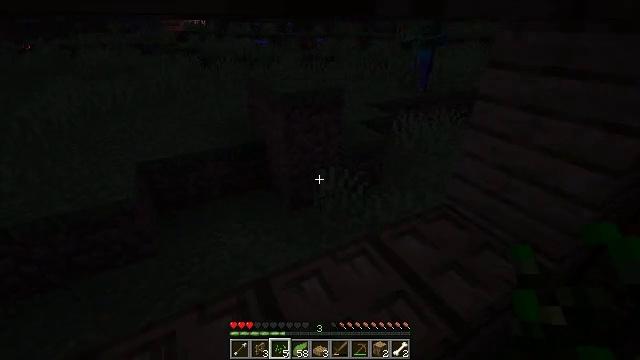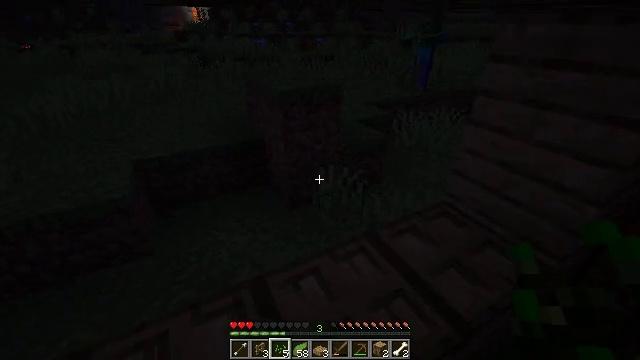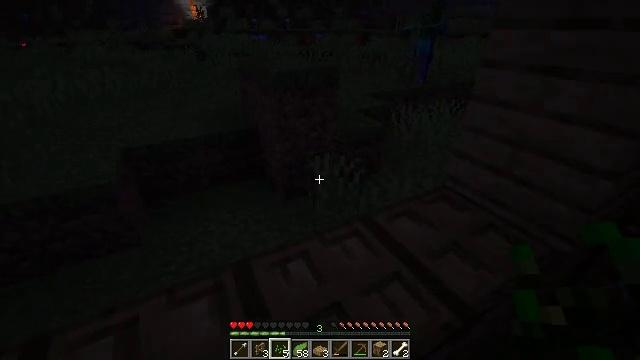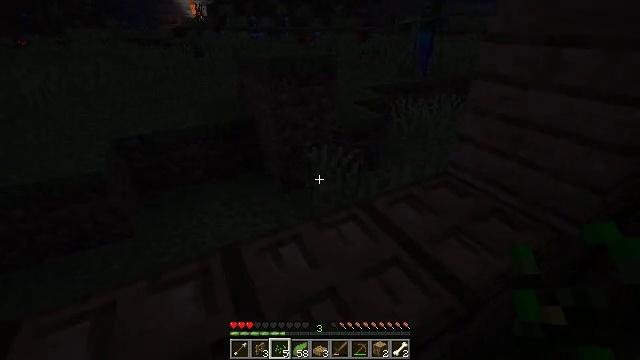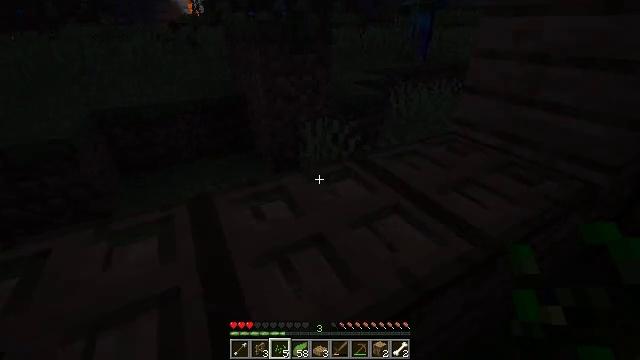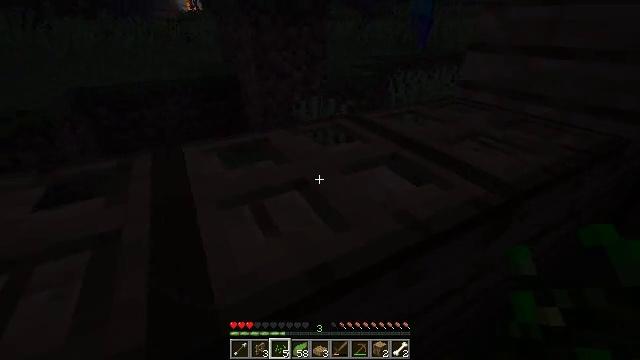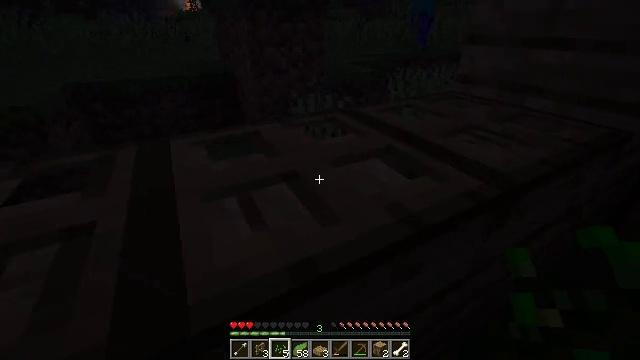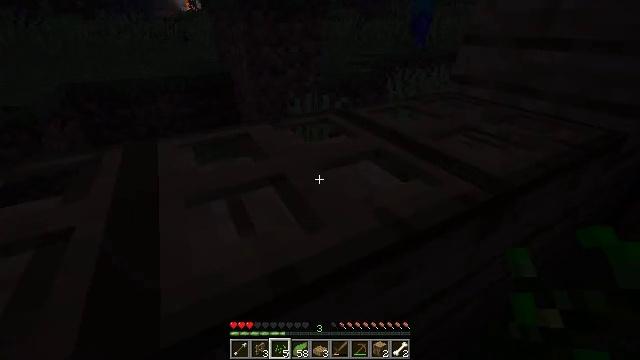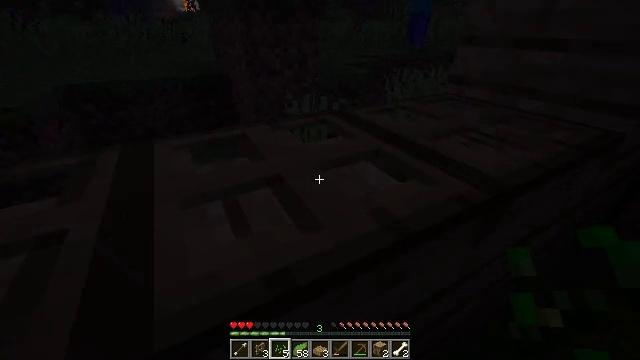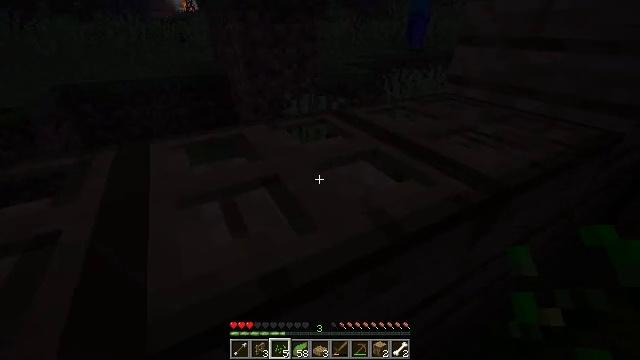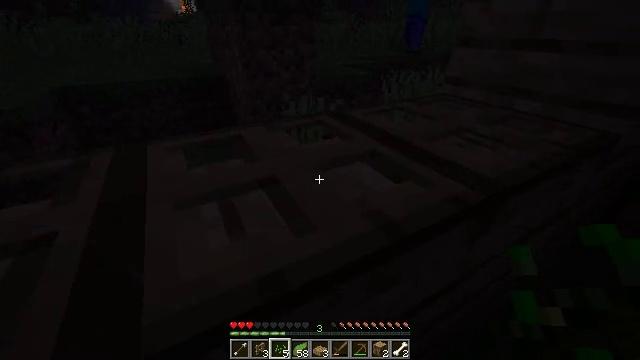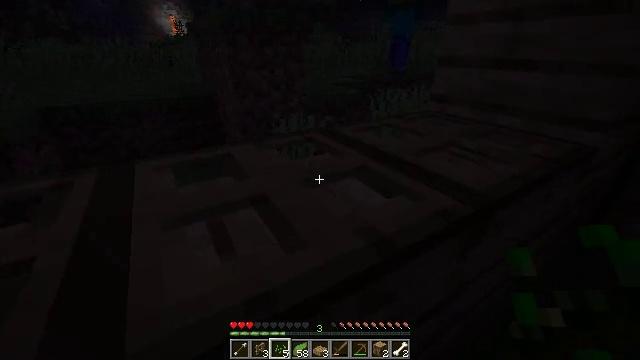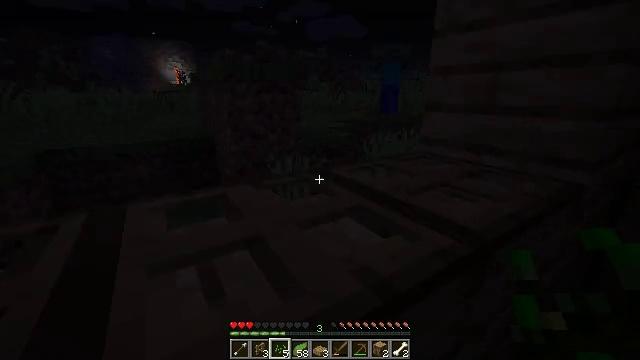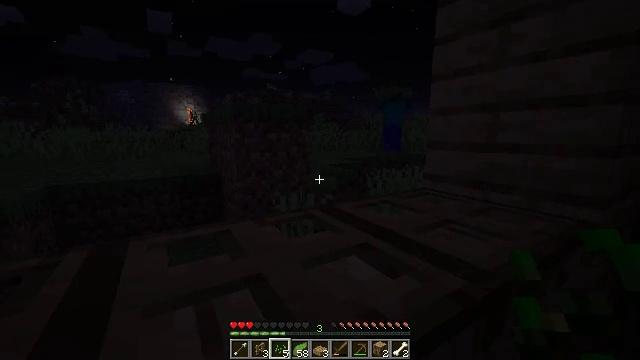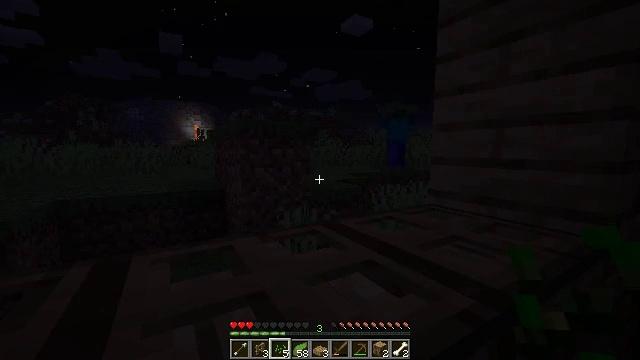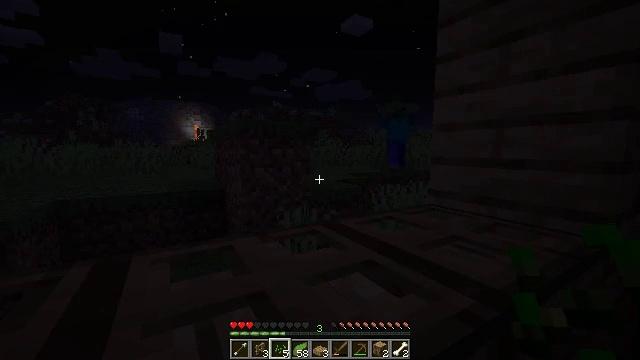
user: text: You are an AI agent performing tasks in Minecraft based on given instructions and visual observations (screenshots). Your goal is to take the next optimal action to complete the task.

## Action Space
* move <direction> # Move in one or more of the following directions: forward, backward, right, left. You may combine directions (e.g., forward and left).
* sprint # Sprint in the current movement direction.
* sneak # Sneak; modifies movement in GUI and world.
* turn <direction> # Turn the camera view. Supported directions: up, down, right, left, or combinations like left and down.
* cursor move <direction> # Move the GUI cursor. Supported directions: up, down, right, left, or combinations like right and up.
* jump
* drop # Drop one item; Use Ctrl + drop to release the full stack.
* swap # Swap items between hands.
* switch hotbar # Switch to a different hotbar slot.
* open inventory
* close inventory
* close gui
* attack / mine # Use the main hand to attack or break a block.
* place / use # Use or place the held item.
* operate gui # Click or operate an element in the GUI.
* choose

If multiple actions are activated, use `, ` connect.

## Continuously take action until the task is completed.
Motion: motion action
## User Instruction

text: Kill a zombie.
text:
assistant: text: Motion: no_op
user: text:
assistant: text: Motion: no_op
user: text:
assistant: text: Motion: no_op
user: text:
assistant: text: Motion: no_op
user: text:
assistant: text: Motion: no_op
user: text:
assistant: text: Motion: no_op
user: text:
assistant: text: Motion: no_op
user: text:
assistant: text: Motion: no_op
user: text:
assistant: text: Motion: no_op
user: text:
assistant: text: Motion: no_op
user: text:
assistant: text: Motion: turn right and up
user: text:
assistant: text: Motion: turn right and up
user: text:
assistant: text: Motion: turn left and up
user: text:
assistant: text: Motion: turn up
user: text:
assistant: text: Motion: no_op
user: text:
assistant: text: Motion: no_op
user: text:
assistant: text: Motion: no_op
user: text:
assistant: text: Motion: no_op
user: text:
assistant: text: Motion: no_op
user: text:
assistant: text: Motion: no_op
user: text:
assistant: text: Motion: no_op
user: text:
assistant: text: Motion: no_op
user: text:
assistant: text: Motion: no_op
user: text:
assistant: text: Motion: no_op
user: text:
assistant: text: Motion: no_op
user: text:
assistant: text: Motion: no_op
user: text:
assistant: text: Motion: no_op
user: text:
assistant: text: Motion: turn down
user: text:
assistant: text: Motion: turn down
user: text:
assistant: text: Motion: turn right and down